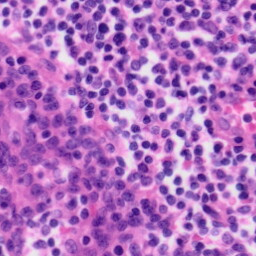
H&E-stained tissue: Tonsil